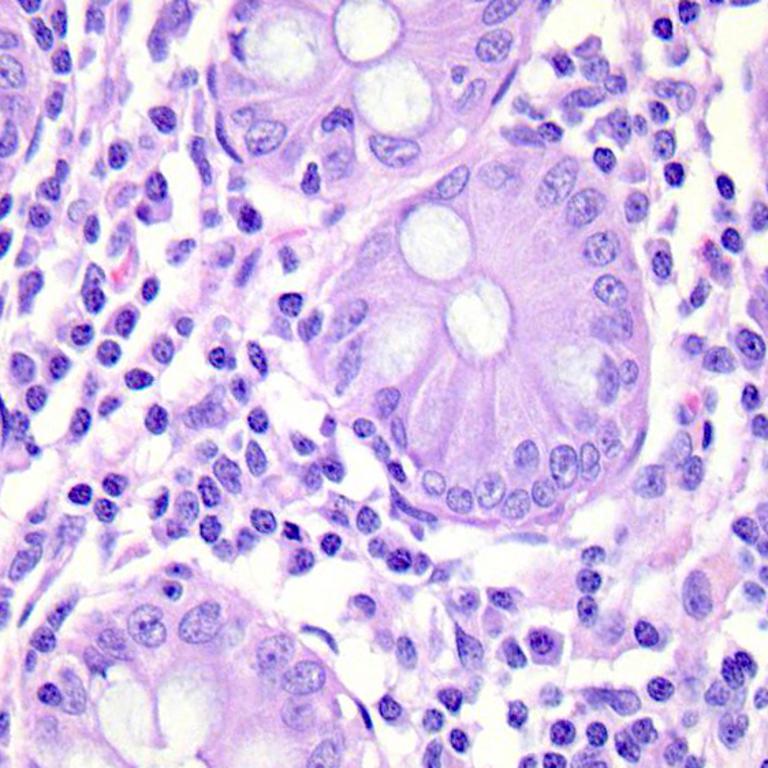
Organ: colon
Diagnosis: benign